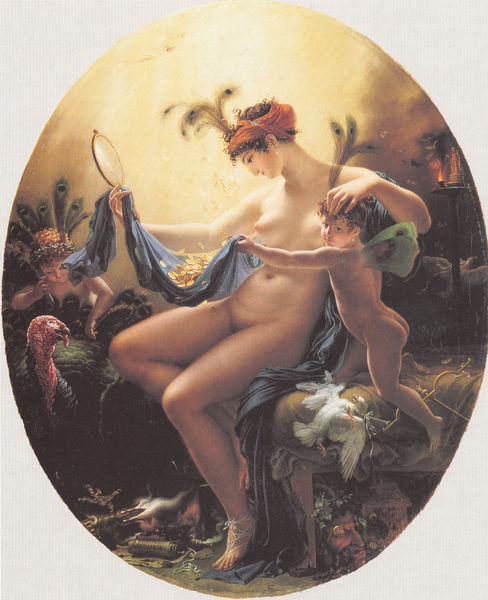
Titel: La Nouvelle Danaë, Die neue Danaë
Künstler: Anne Louis Girodet Trioson
Standort: Minneapolis (Minnesota)
Institution: The Minneapolis Institute of Art
Schlagwörter: akt, blau, feder, feuer, flügel, gemälde, haut, körper, nackt, vogel, baden, gelb, grün, landschaft, sitzen, ausschnitt, brust, bunt, busen, frau, hell, licht, nase, ohrring, orange, schmuck, symbol, blick, rot, tiere, tuch, beige, augen, barock, federn, gesicht, taube, bild, portrait, spiegel, öl, vögel, rauch, sonne, gold, sitzend, stoff, kind, locken, perlen, kinder, oval, rund, engel, putte, putto, brüste, jungen, knaben, kette, weis, möwe, tafel, kerze, bett, leuchter, nabel, nackte, bauchnabel, erotik, matratze, scham, exotisch, gestalt, regen, helligkeit, orientalisch, nack, schönheit, barfuß, pfau, allegorie, mythologie, schmetterling, betrachten, truthahn, eitel, eitelkeit, zeus, venus, palmen, schmetterlinge, papagei, amor, putten, geflügelt, ackt, odaliske, turban, elfen, pute, fee, fackel, feen, sohn, armor, münzen, im bade, truthan, goldregen, straussenfedern, soiegel, pfauenfedern, turbahn, myth, puter, danae, tote vögel, goldtaler, polter, rechtum, schün, tote taube, pfaufeder, taibe, federb